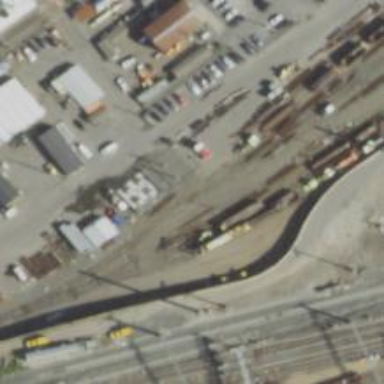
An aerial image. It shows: Abandoned railway yard.